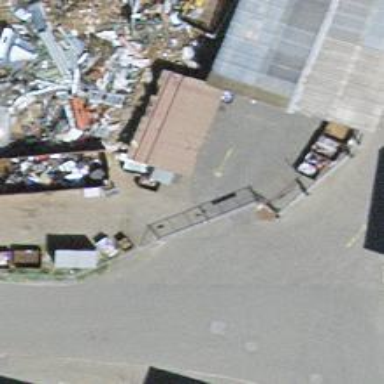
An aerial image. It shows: Recycling centre providing amenities for recycling.